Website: crate-barrel
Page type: stored-credit-cards
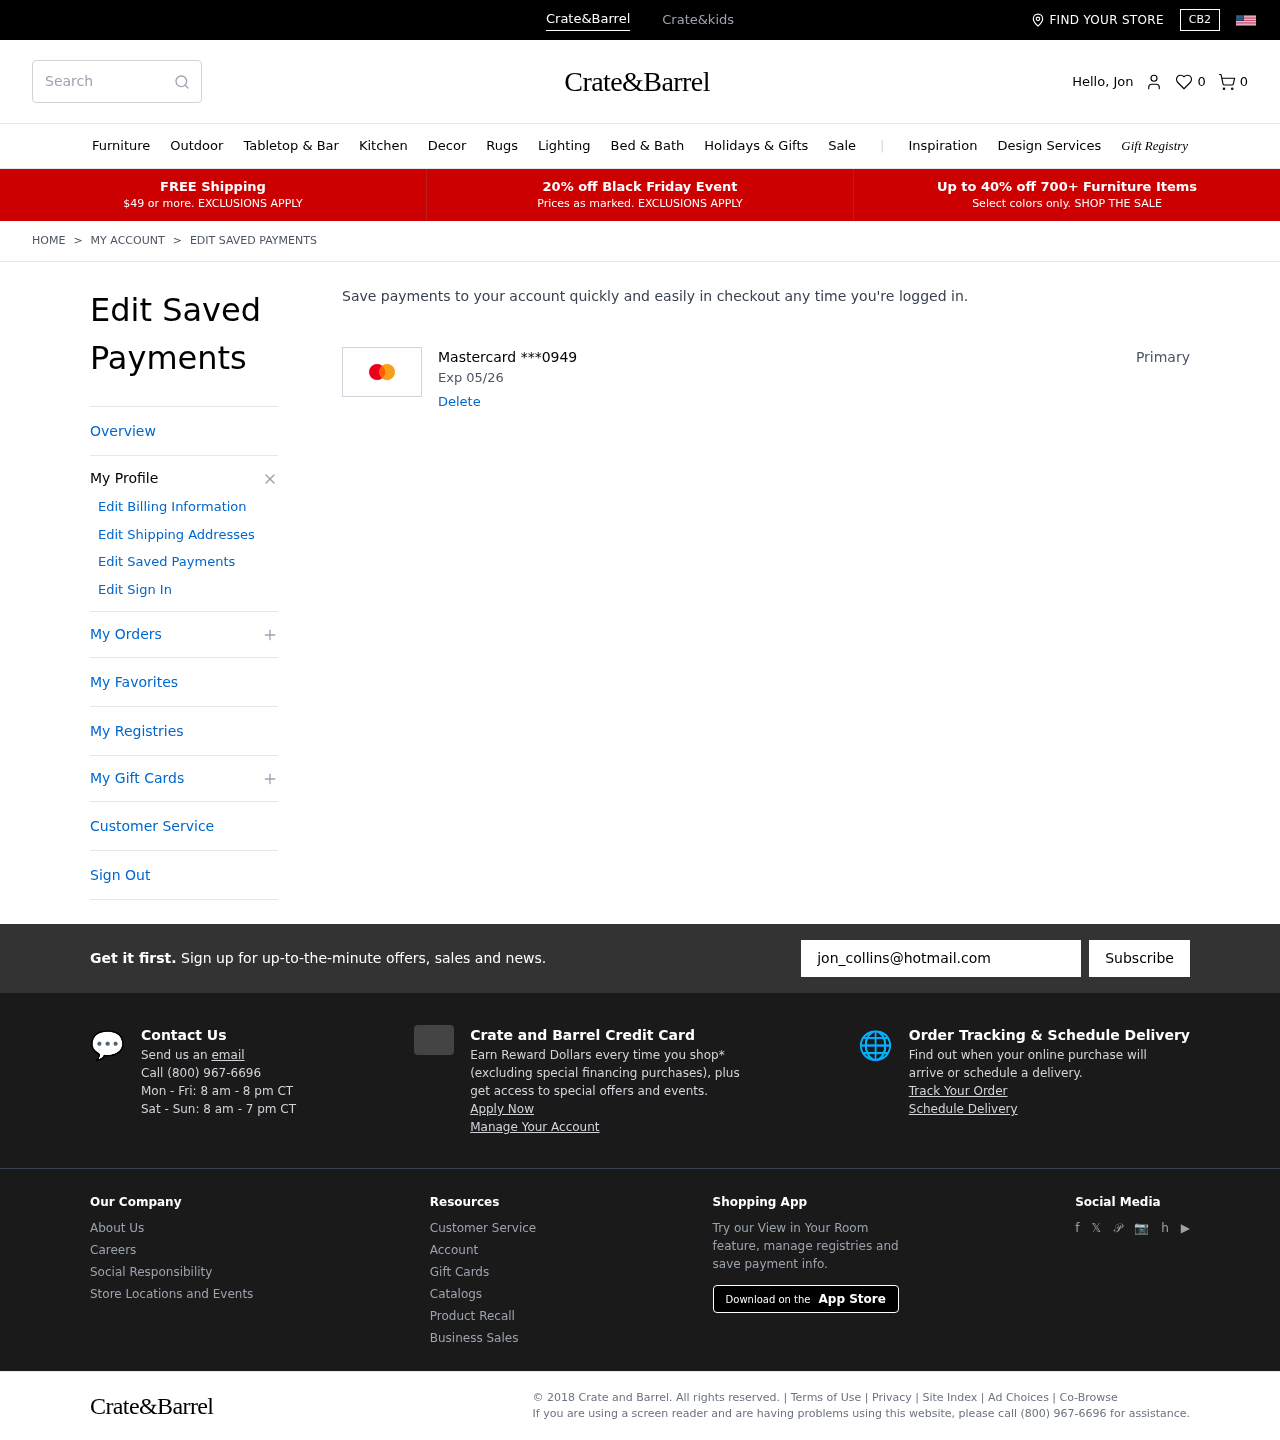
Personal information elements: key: PII_CARD_EXPIRY
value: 05/26
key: PII_CARD_LAST4
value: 0949
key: PII_CARD_TYPE
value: Mastercard
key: PII_FIRSTNAME
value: Jon
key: PII_EMAIL
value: jon_collins@hotmail.com
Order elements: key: ORDER_NUM_ITEMS
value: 0
Search elements: key: HEADER_SEARCH
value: Search
Other elements: key: FAVORITES_COUNT
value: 0